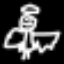
Label: angel